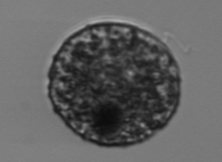
Label: Vicicitus_globosus